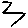
Label: zigzag